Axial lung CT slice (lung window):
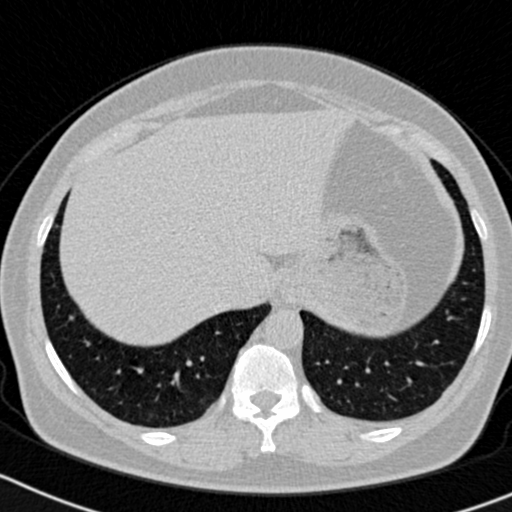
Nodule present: no